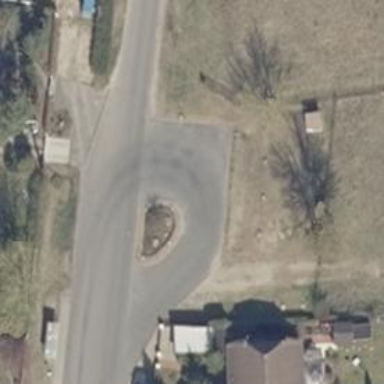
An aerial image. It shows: Asphalt service road.